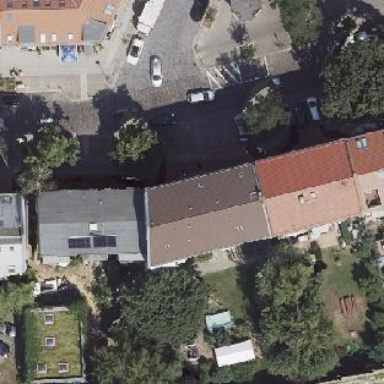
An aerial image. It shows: Gabled roof on building that houses apartments.